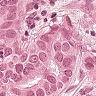
Metastatic tissue present: yes